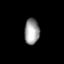
Tissue: prostate
Cell type: Myeloid cells
Senescence score: 0.3502
Nuclear area (px): 376
Mean DAPI intensity: 155.755